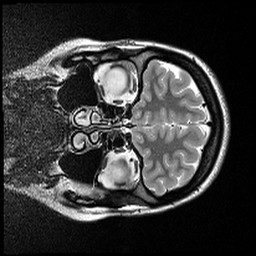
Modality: T2w
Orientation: coronal
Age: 23
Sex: female
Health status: ill
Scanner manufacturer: siemens
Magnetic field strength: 3 T
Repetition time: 5 s
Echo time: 0.085 s